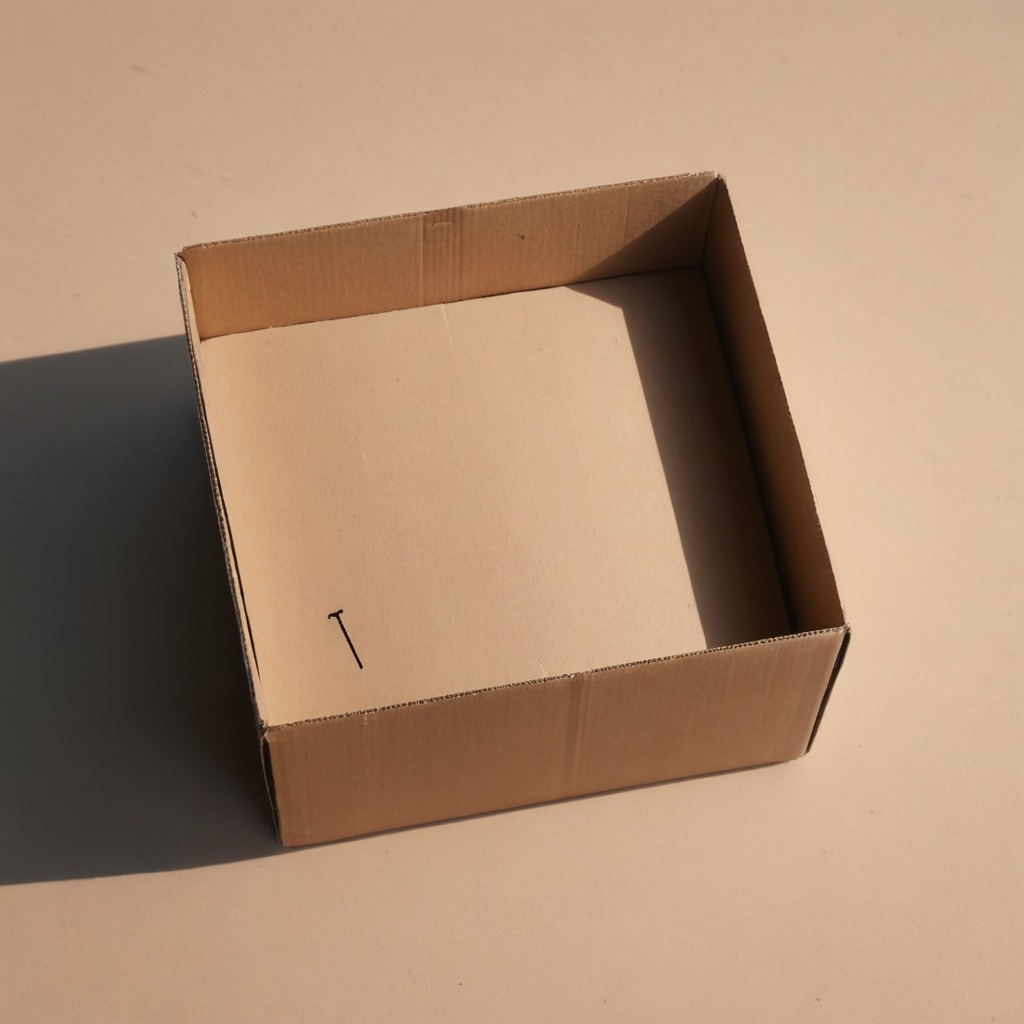
A metal screw is lying on the cardboard box surface.